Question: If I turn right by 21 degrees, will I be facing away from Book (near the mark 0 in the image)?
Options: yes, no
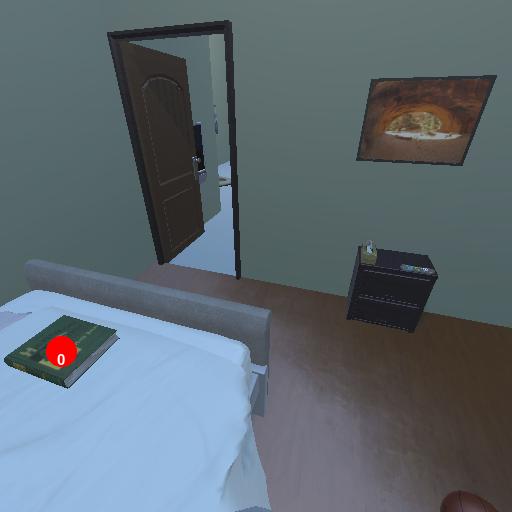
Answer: yes